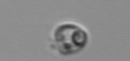
Label: Amoeba